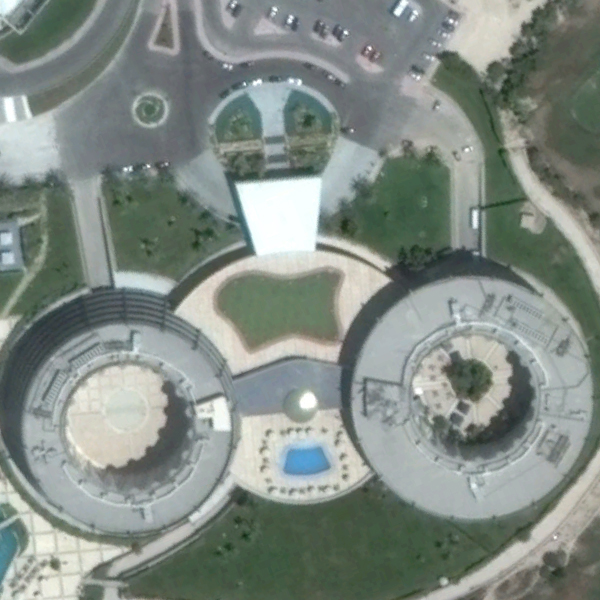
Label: Square